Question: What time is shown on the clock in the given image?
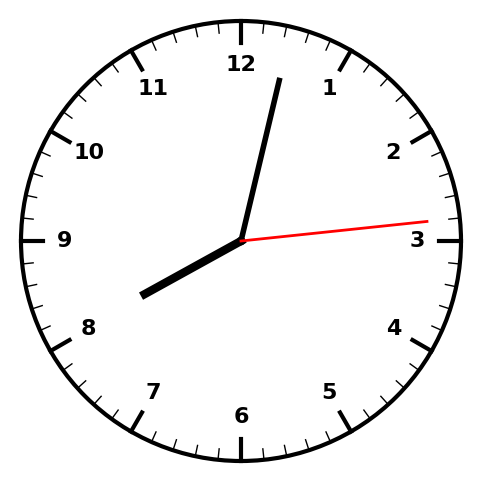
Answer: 08:02:14